RGB frame:
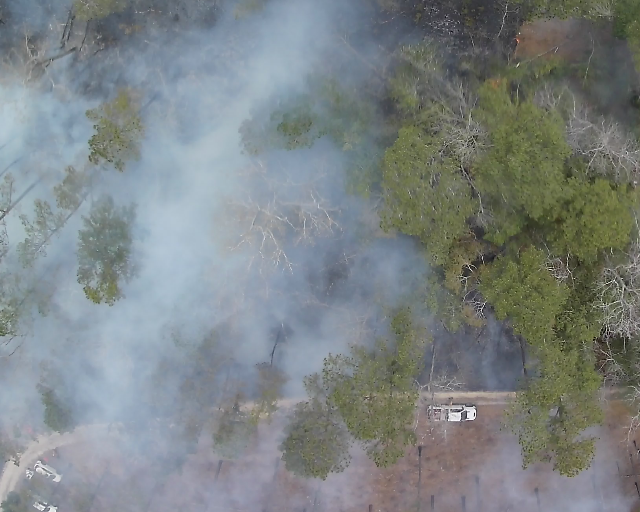
Thermal frame:
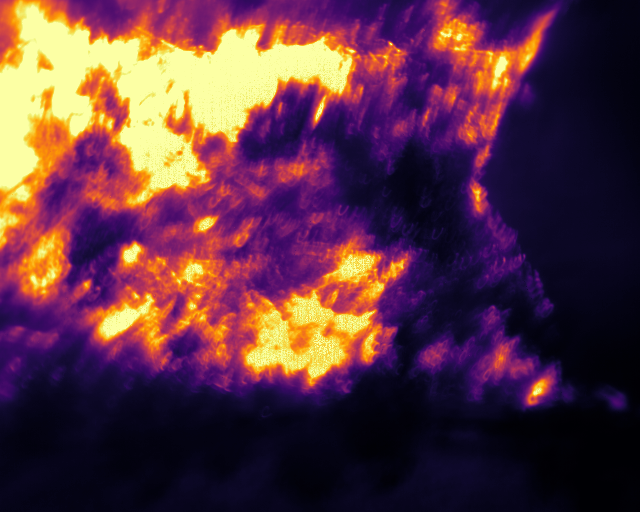
Captured: 2026-02-26 03:08:16
Pixels at or above 80 °C: 113064 (fraction of frame: 0.345)